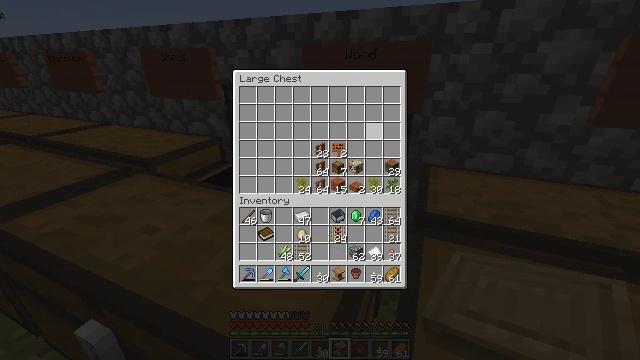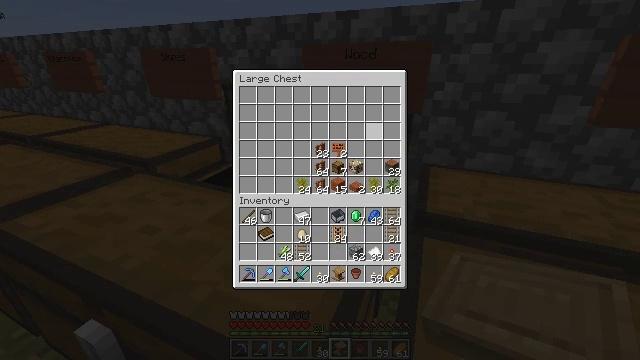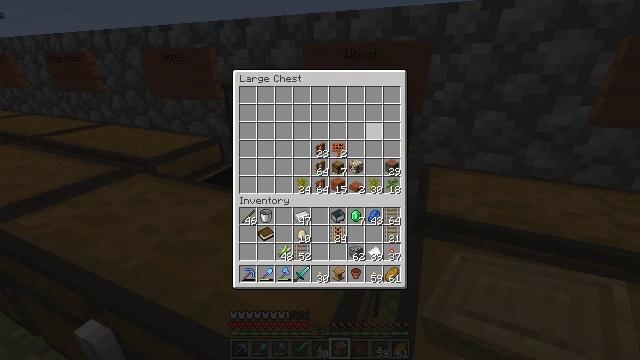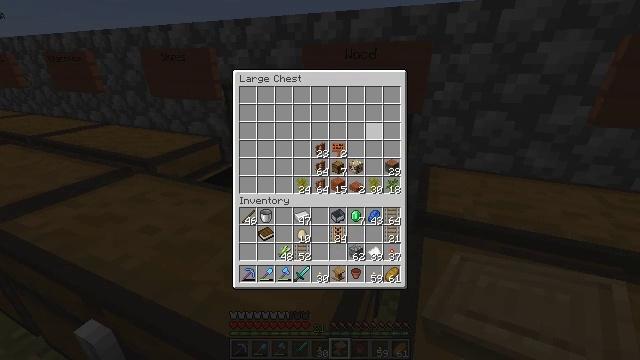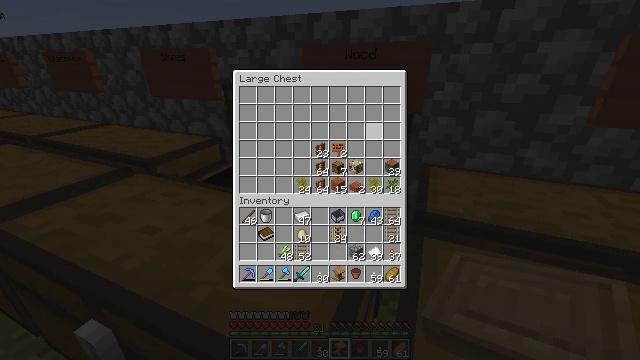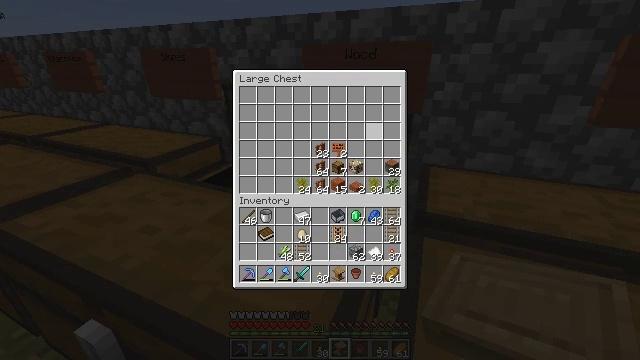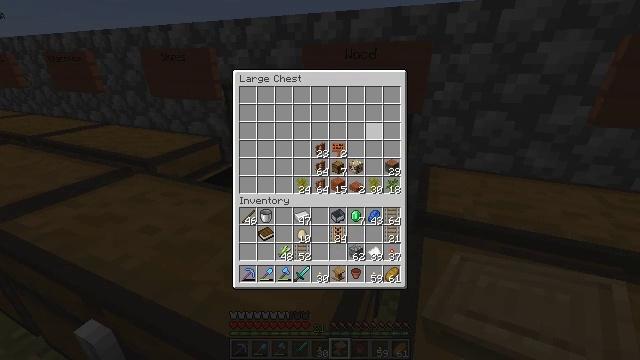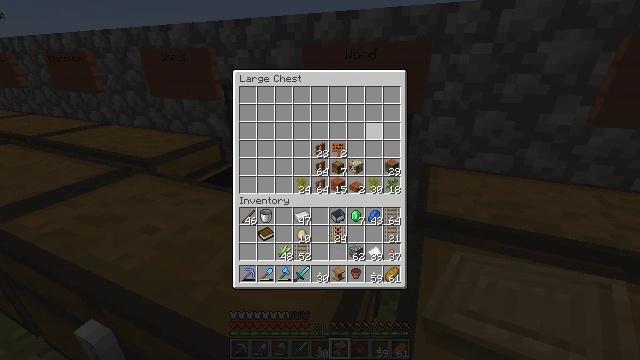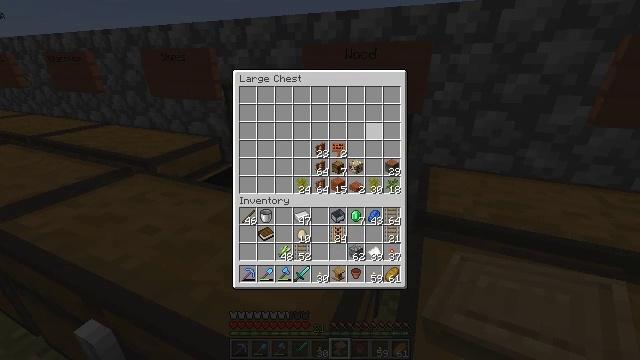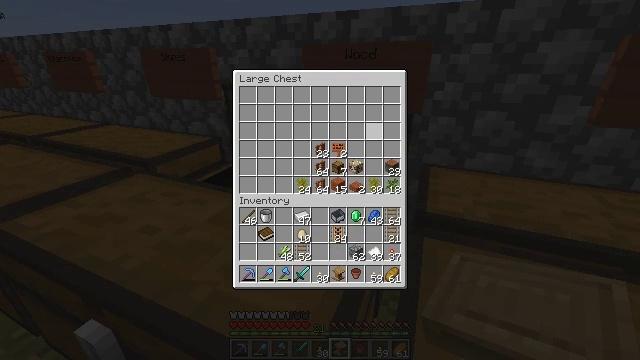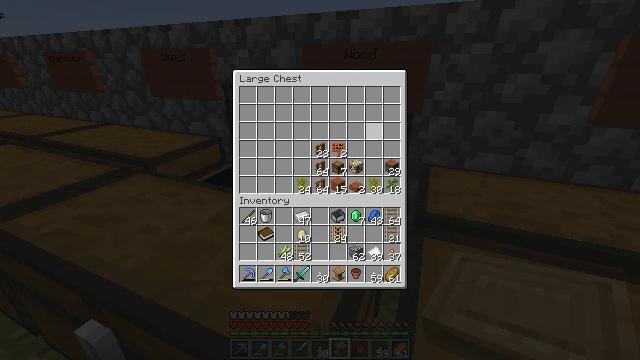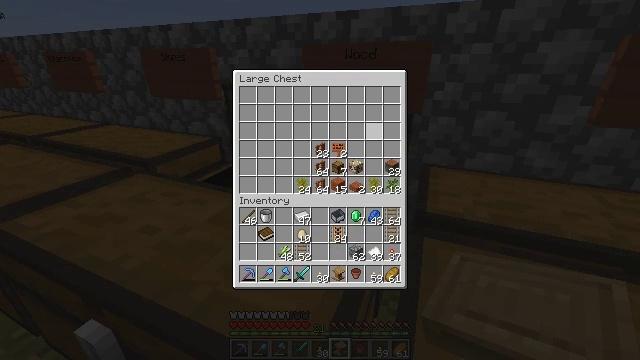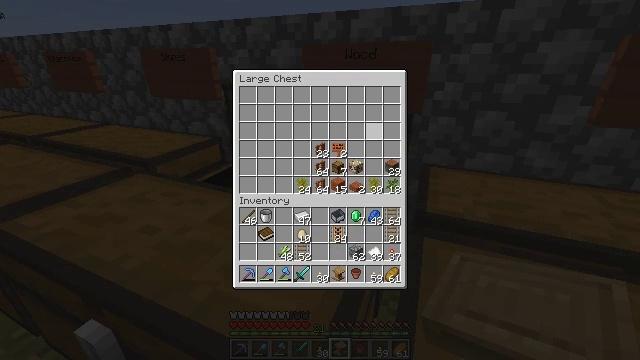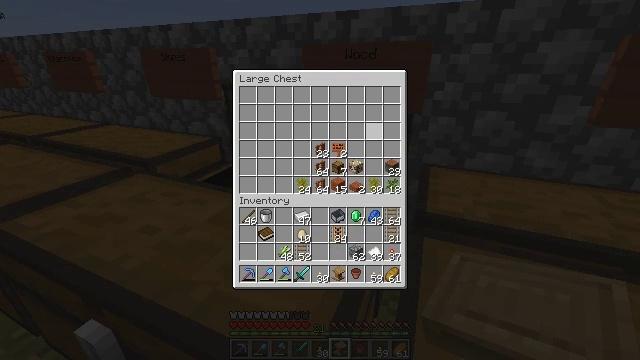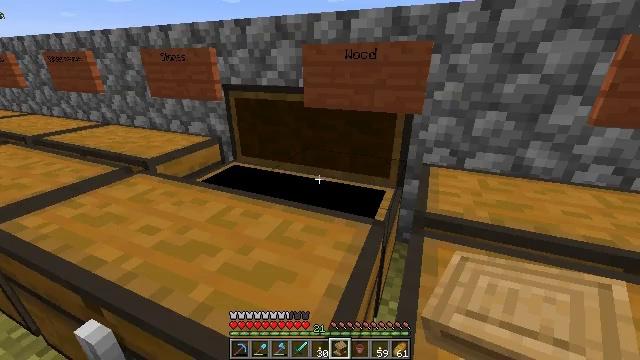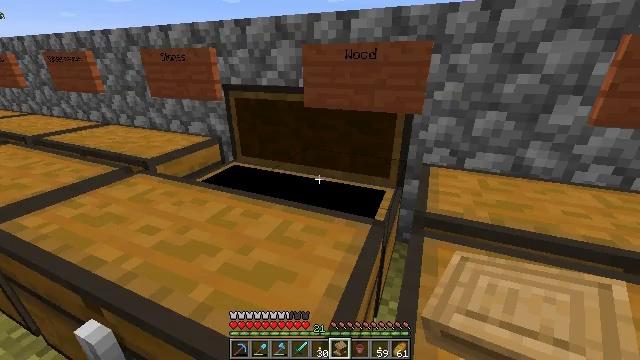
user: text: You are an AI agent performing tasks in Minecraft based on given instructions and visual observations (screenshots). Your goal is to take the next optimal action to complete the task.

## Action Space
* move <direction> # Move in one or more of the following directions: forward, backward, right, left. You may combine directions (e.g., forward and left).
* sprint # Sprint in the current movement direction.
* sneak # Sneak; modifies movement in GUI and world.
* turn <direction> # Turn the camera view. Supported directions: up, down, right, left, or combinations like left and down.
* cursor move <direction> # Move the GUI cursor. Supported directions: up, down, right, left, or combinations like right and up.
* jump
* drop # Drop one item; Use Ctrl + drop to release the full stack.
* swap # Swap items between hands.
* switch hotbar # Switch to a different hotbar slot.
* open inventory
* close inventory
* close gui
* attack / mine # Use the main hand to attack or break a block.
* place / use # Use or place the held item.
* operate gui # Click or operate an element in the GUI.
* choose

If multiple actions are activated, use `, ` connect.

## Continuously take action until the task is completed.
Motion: motion action
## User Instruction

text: Mine the sugar cane near rivers.
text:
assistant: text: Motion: no_op
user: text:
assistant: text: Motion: no_op
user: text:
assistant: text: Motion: no_op
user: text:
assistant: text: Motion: no_op
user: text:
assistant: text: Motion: no_op
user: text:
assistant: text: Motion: no_op
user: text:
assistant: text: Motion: no_op
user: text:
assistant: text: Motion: no_op
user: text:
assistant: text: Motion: no_op
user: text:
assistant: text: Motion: no_op
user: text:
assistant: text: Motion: no_op
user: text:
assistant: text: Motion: no_op
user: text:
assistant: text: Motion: no_op
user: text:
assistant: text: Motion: no_op
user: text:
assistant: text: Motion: close gui
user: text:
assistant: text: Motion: turn left
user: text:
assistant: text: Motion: turn left
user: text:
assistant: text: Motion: turn left
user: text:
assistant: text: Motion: move forward, turn left and up
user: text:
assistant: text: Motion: move forward, turn left and up
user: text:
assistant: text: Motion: move forward, turn left
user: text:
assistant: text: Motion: move forward, turn left
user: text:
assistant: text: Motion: move forward, turn left and down
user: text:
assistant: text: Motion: move forward
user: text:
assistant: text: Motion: move forward, sprint
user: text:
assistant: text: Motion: move forward, sprint
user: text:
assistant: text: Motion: move forward, sprint
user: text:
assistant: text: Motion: move forward, sprint
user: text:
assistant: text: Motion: move forward, sprint, turn left and up
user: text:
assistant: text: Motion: move forward, sprint, turn left and up